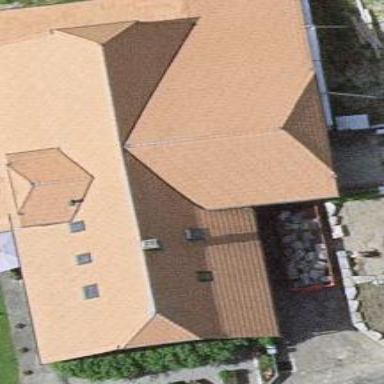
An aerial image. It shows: Farm building.